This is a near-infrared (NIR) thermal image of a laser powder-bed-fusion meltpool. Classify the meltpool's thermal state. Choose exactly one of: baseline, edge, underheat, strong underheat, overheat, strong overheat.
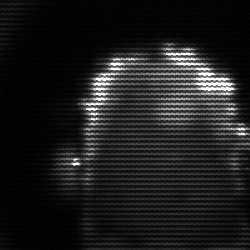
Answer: baseline